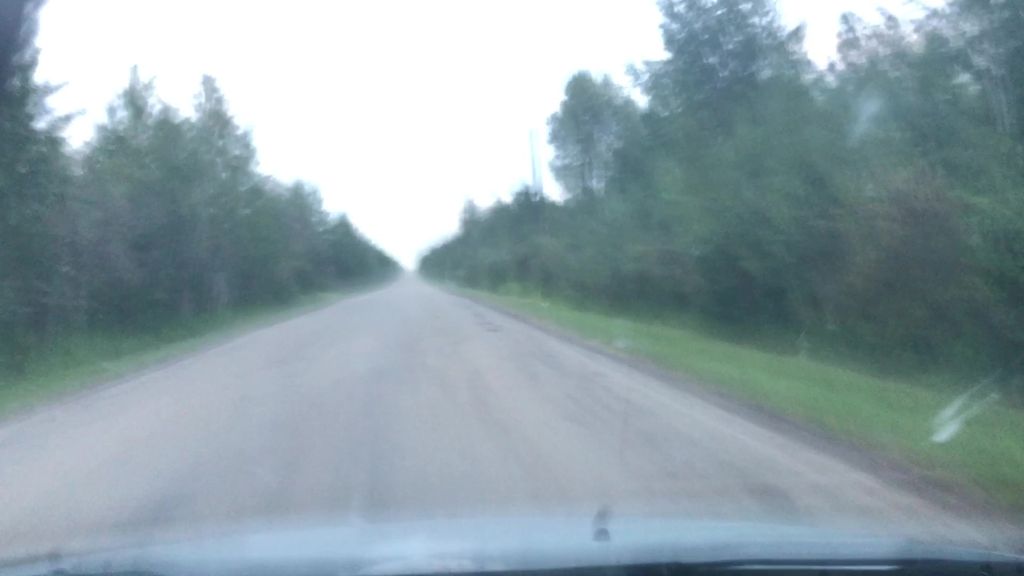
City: edmonton